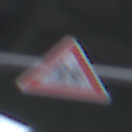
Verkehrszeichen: KinderLinks
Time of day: MorningAfternoon
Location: Outdoor (Suburban)
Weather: Overcast
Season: NotSpecified
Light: Natural